Question: I've got interesting strange bug in Xcode. I can't find an information and can't fix it.
What happened. One day I came into office, and launched the project in XCode (I do not remember the sequence of actions), and instead of a standard keyboard cursor when editing text, I see a flashing white rectangle. The rectangle is similar to the cursor in the operating system DOS. I can not turn it off. The problem has plagued me for a second day.
Take screen shot
Buttons H, J, K, L perform cursor in the text. Backspace key does not work. Later, after some keystrokes, everything becomes normal, the cursor becomes a standard. After a few seconds, the cursor becomes black again, and everything continues to this scheme.
Additional information:
- - - - - - - - -
Thank you for your answer!
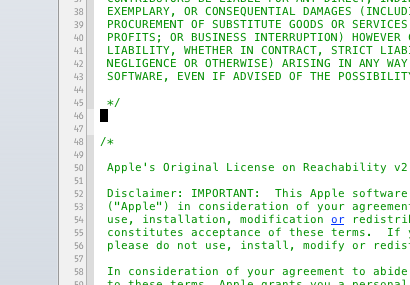
Answer: I solved this problem.
Deleted XCode. Then I used the program "Find Any File" to search for files containing the title of "xcode" and deleted all files that have been found. Then reinstalled XCode and the problem disappeared.
I tried to find where the settings are XCode but did not find such information, so delete all files containing "xcode" in the title.